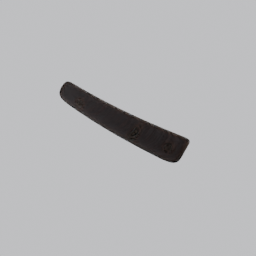
Label: animals